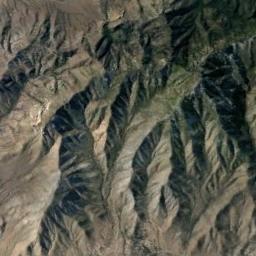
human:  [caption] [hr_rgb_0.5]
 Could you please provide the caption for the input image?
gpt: Seventy percent of the area on this mountain is bare orange-red land .

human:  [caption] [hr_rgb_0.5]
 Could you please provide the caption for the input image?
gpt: The folded mountain consists of a number of ridges and valleys and is covered with some vegetation .

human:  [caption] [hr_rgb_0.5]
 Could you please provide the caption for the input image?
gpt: The mountains are winding and undulating .

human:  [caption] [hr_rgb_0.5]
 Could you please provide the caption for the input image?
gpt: The mountain is full of bare land with some green plants .

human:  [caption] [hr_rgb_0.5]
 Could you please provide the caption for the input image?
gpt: There are some ridges on the brown mountain .